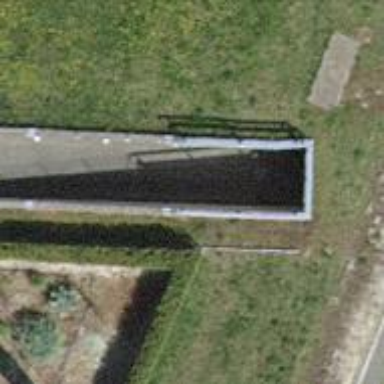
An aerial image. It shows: Footway tunnel.